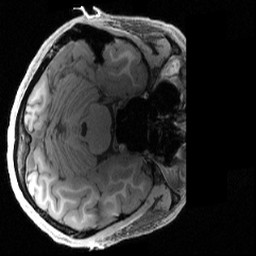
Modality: T1w
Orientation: axial
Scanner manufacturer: siemens
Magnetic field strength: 3 T
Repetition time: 2.4 s
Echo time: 0.00222 s